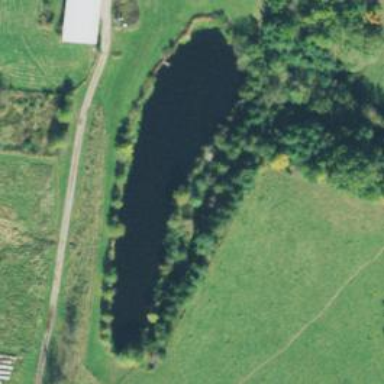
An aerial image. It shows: Serene pond surrounded by nature.